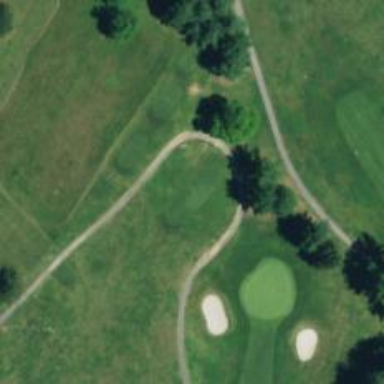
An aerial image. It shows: Golf tee.